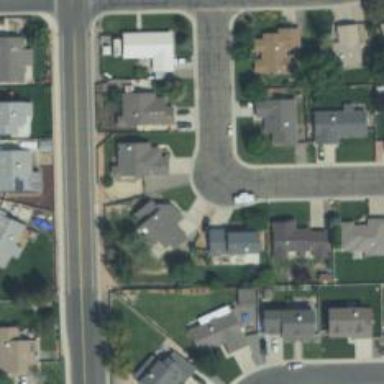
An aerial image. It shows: Residential road with asphalt surface and separate sidewalk.